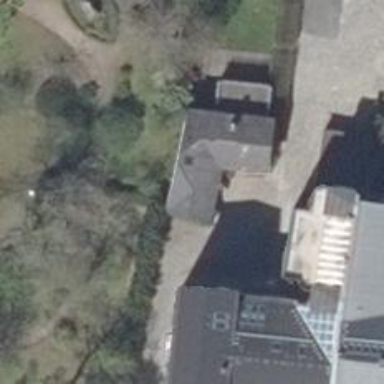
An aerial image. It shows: Building with ridge on the roof.